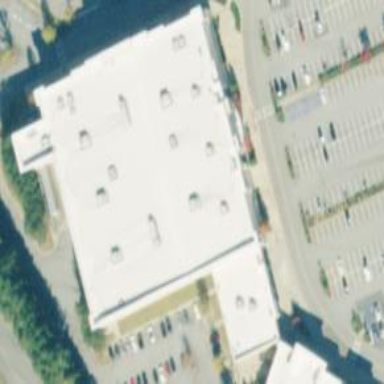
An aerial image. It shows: Department store building.